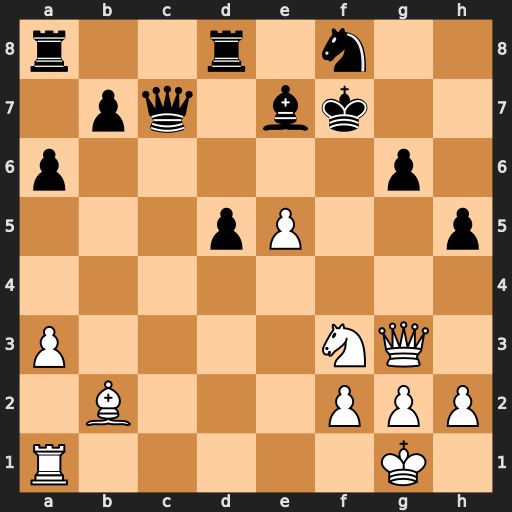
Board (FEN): r2r1n2/1pq1bk2/p5p1/3pP2p/8/P4NQ1/1B3PPP/R5K1
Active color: w
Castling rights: -
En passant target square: -
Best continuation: e6+ Nxe6 Ne5+